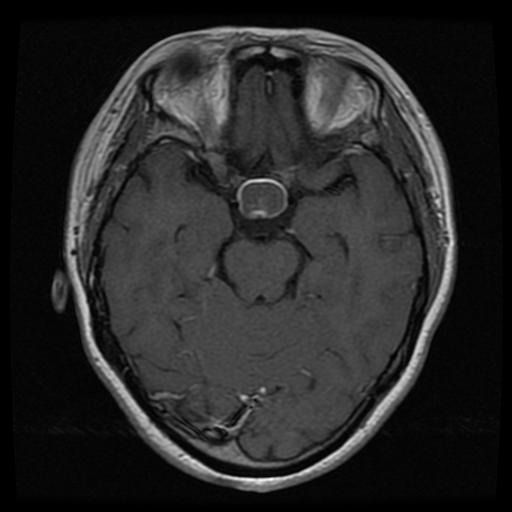
Label: pituitary